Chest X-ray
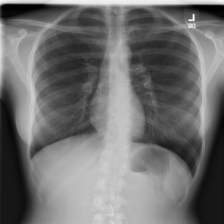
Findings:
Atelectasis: negative
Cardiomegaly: negative
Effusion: negative
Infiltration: negative
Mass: negative
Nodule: negative
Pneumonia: negative
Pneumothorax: negative
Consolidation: negative
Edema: negative
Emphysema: negative
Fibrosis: negative
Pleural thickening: negative
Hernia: negative